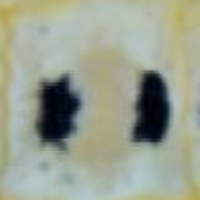
Label: telophase